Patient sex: F
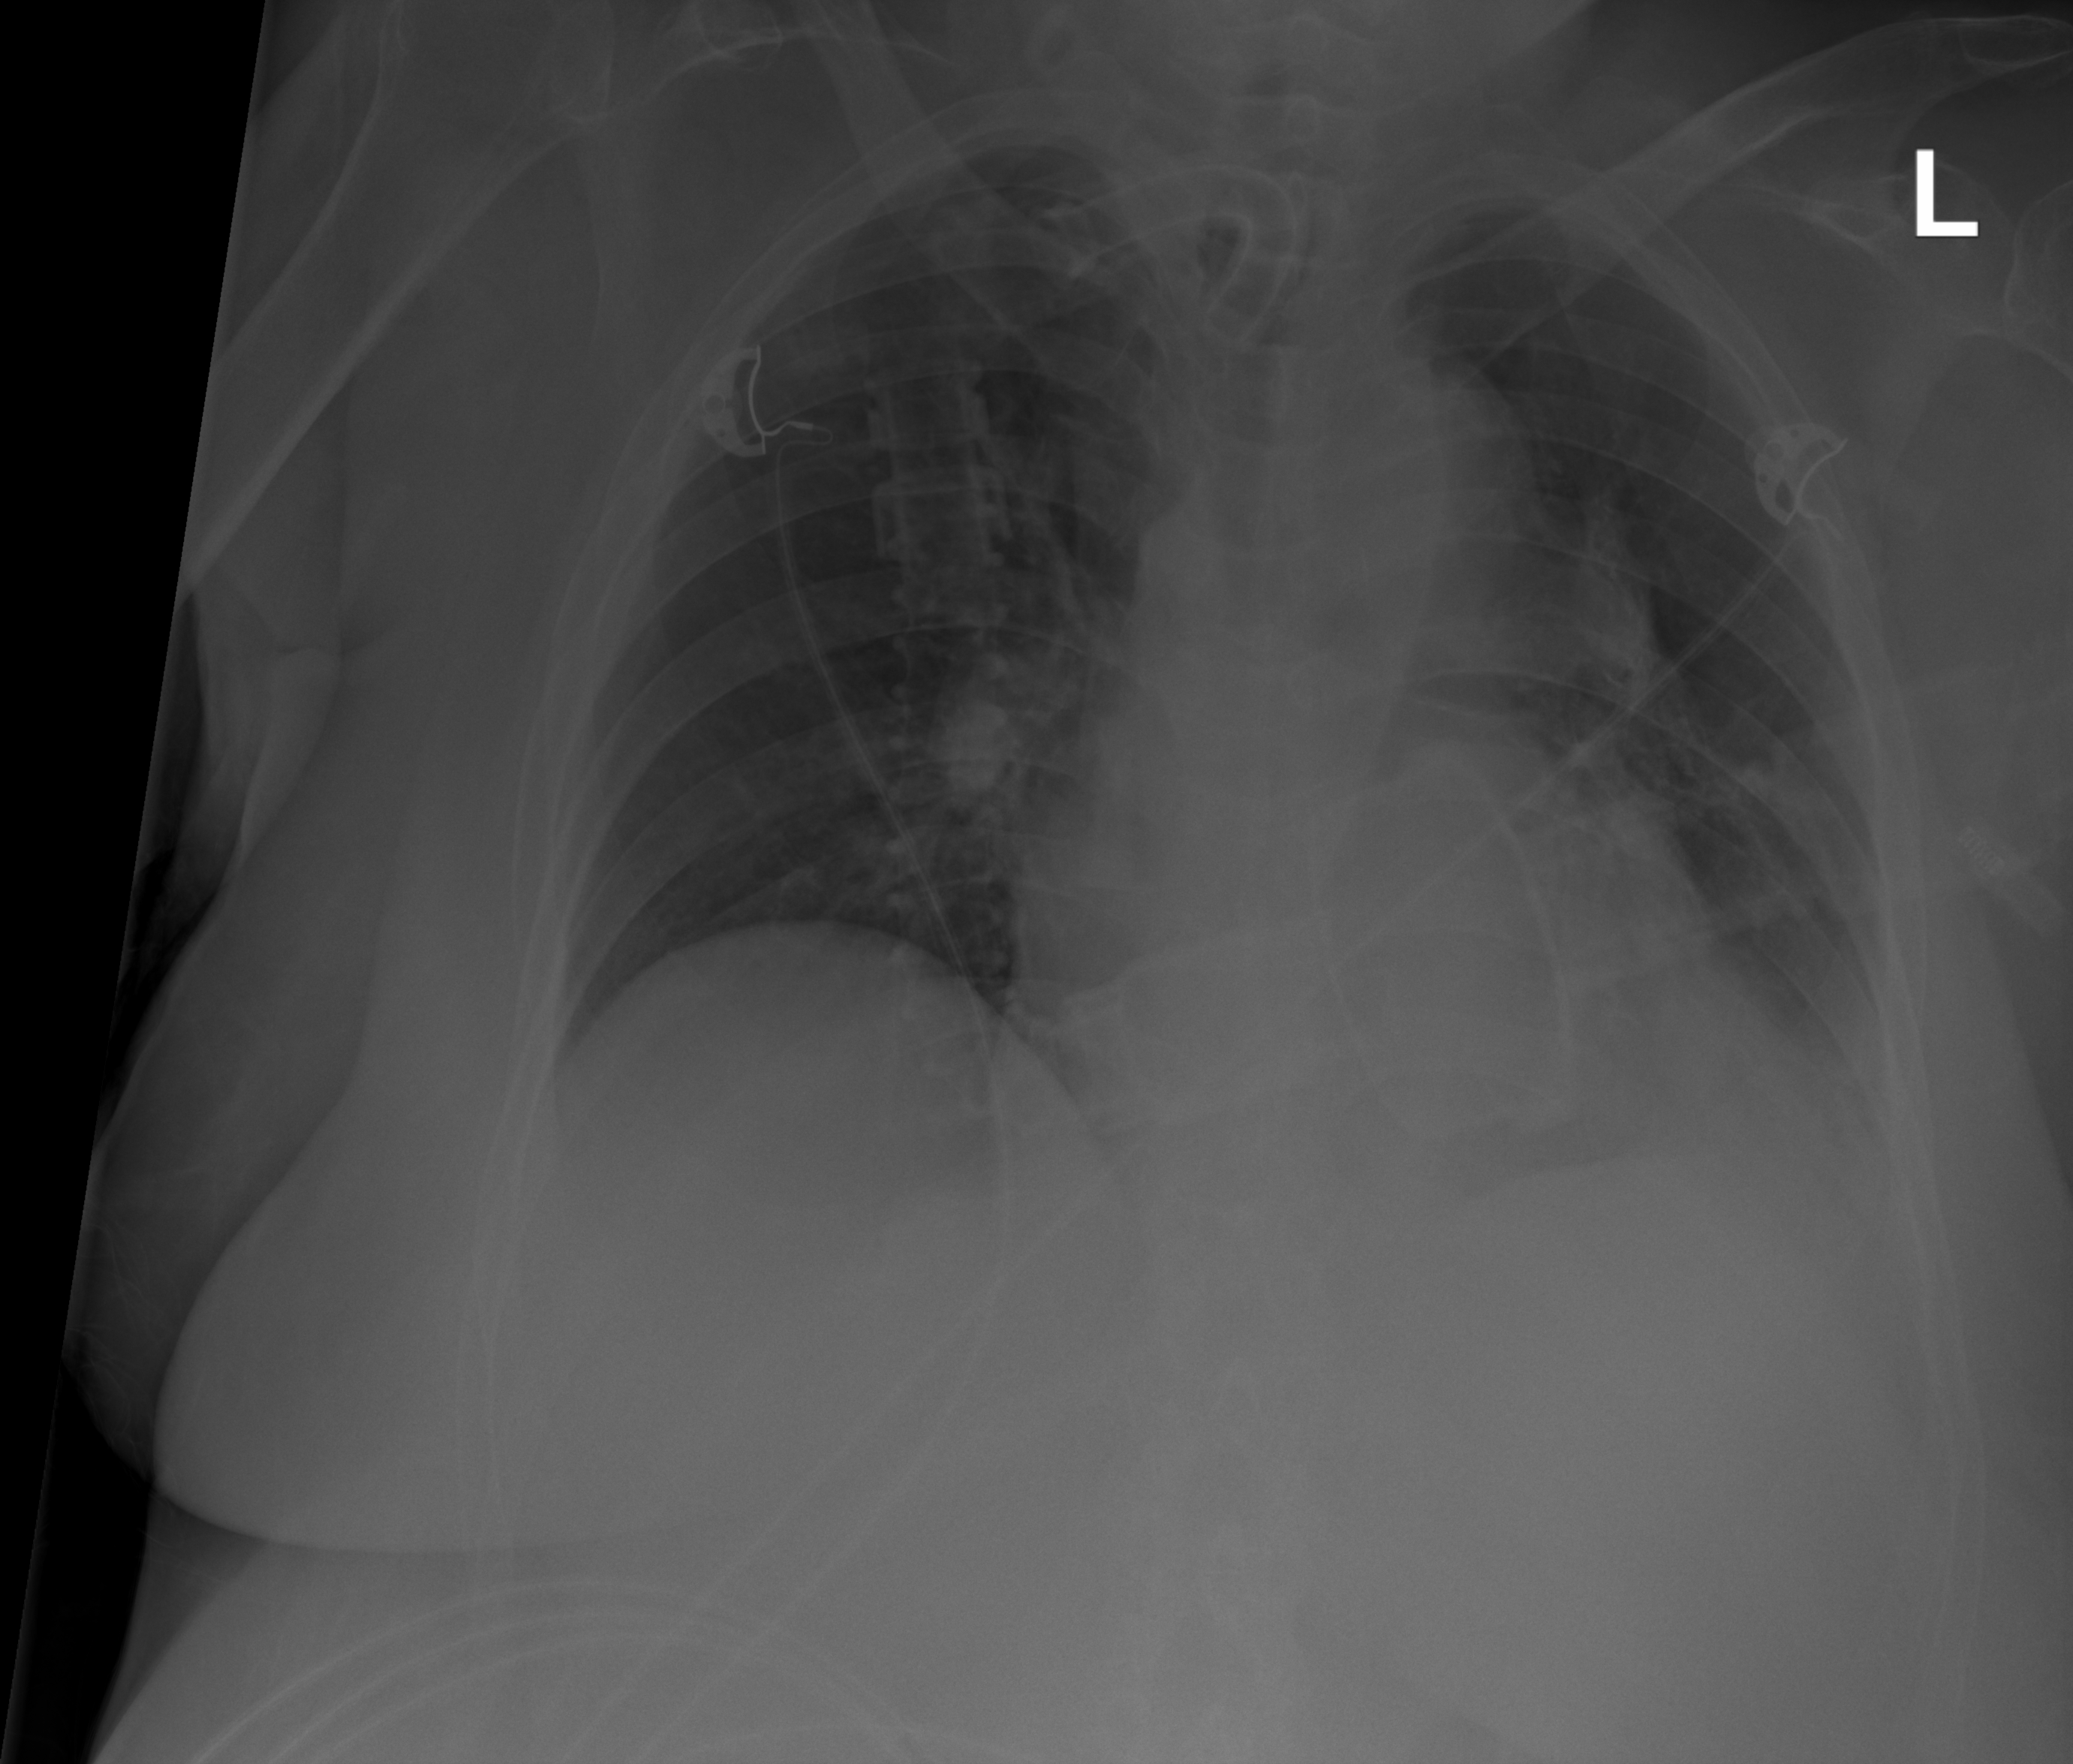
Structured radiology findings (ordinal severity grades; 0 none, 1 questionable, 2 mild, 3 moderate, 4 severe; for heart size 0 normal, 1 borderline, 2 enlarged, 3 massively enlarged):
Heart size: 2
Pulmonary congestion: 0
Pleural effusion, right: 0
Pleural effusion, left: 3
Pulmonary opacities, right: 0
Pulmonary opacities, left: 2
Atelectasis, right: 0
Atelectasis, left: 3